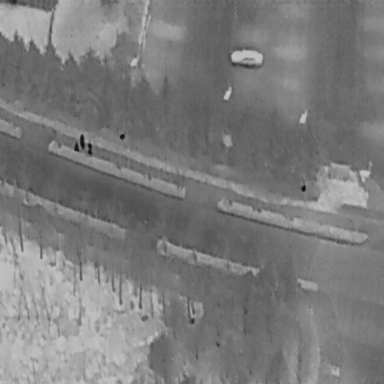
There are three People in the infrared image.